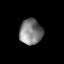
Tissue: lung
Cell type: Endothelial cells
Senescence score: 0.228
Nuclear area (px): 574
Mean DAPI intensity: 127.807